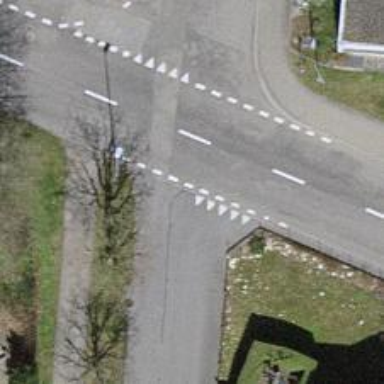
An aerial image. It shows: Road with "give way" sign.